Question: I have a column ride_distance_km and I've tried the following:
'''
SELECT ride_distance_km
FROM ride_data
HAVING ride_distance_km BETWEEN 1.1*min(ride_distance_km) and 0.9*max(ride_distance_km);
'''
Query is running, but I get 0 results which is false.
Tried WHERE instead of HAVING and query didn't run.

Looking on the attached photo, I expect to filter out the 1.2km, 28.06km and 30.13km rides (for this specific data of course)
Thanks for your help
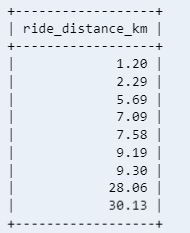
Answer: 'Having' without 'Group by' does not make sense you are not using aggregate functions on the . 'Having' is applied after the aggregation phase and be used if you want to filter aggregate results.
'Having ride_distance_km BETWEEN ...' will not be able to determine which row value for 'ride_distance_km' to consider for comparison! I that it is not Standard SQL, but due to (mis)feature of MySQL, it is allowed. However, there is no guarantee that it will give correct results (as explained above).
One approach would be to determine <URL> values in a Derived Table. Then, we can utilize these aggregate values for further filtering inside the join 'On' clause.
Try the following query instead:
'''
SELECT rd.ride_distance_km
FROM ride_data AS rd
JOIN
(
SELECT MIN(ride_distance_km) AS min_ride_distance,
MAX(ride_distance_km) AS max_ride_distance
FROM ride_data
) AS dt
ON rd.ride_distance_km BETWEEN 1.1*dt.min_ride_distance AND
0.9*dt.max_ride_distance
'''